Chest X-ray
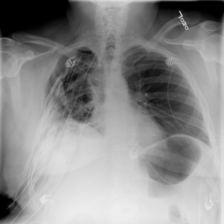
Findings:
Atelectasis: negative
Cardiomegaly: negative
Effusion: negative
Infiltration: negative
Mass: negative
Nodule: negative
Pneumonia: negative
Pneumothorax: negative
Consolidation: negative
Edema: negative
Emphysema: positive
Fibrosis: negative
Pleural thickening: negative
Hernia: negative